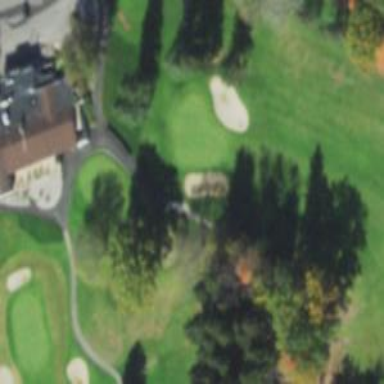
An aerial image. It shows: Path for both roads and golfers.